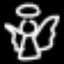
Label: angel